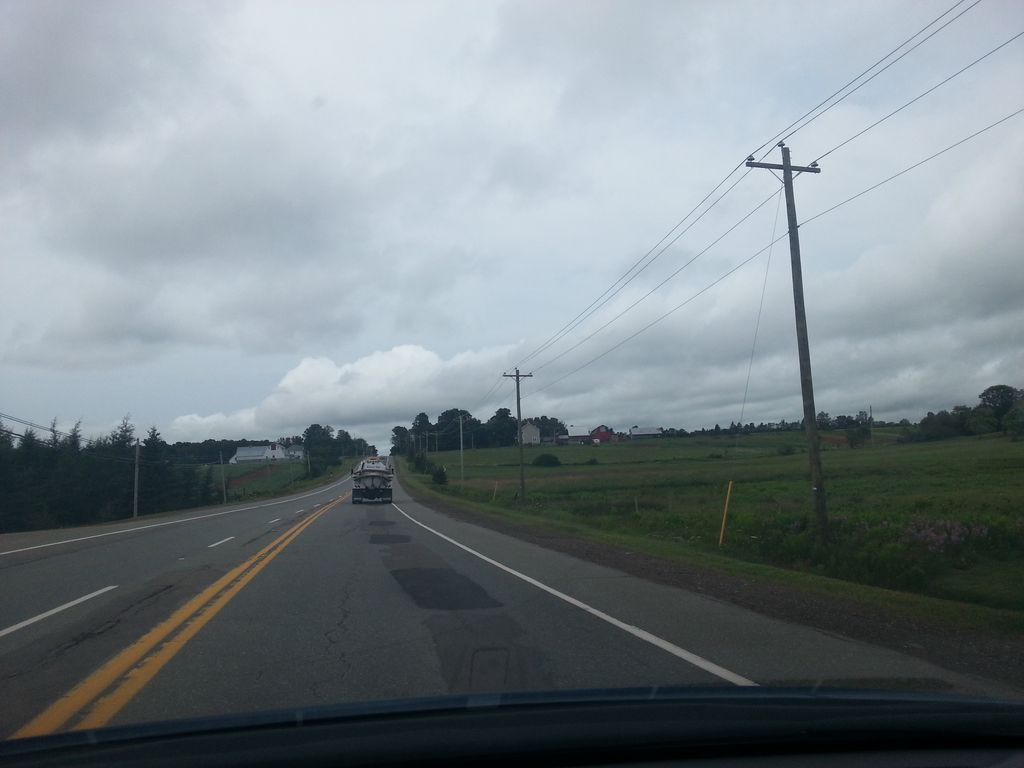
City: charlottetown